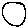
Label: circle